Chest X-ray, AP view. Patient: 14 years old, sex M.
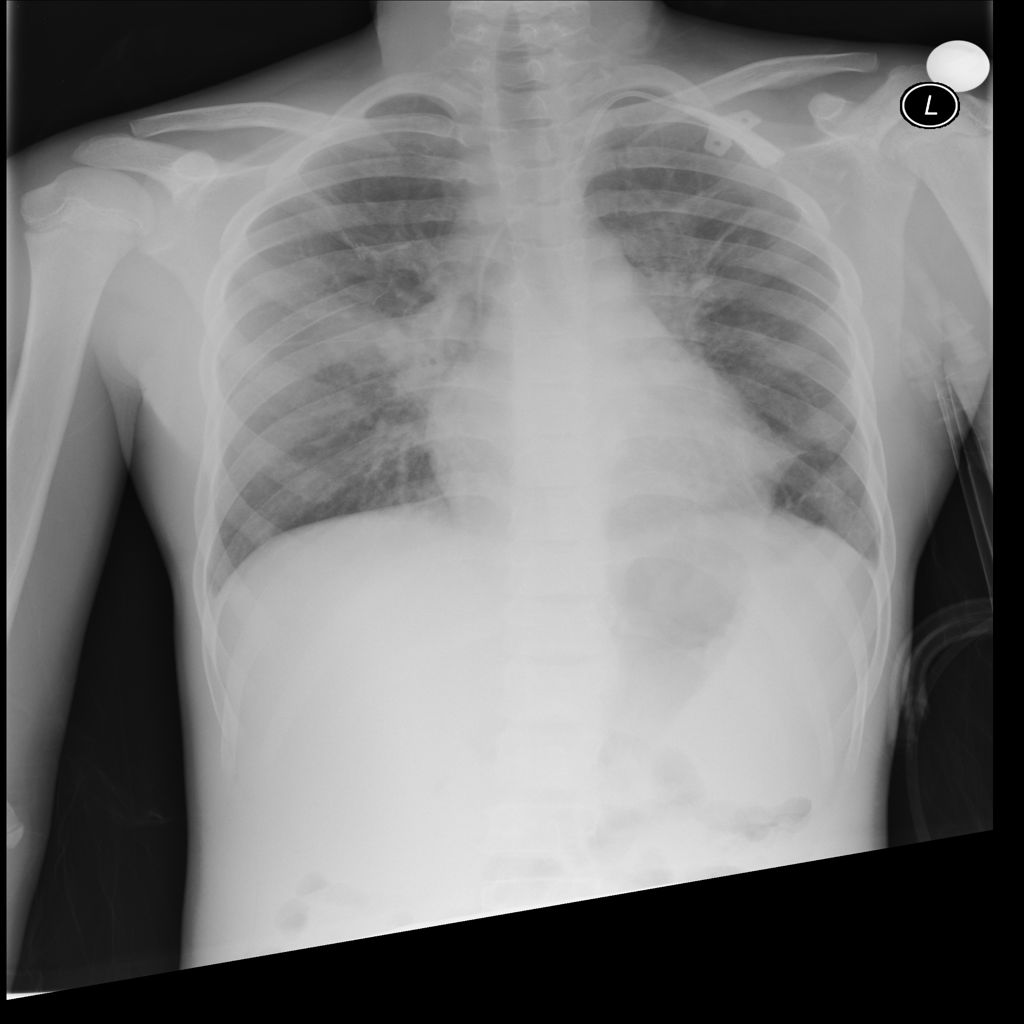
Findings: Consolidation, Infiltration